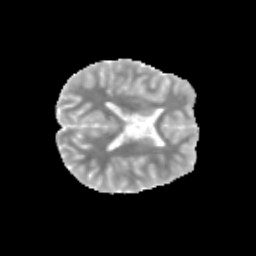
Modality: MD
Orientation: axial
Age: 12
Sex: male
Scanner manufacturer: siemens
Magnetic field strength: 3 T
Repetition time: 3.8 s
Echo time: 0.07 s